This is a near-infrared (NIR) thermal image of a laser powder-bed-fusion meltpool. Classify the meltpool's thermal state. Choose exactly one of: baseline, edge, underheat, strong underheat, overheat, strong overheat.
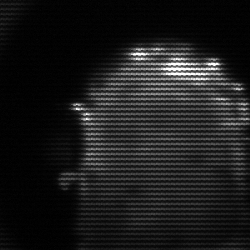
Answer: baseline